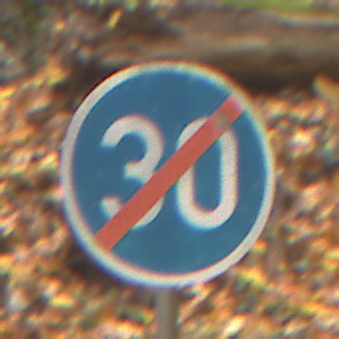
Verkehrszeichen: EndeMindestgeschwindigkeit
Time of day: MorningAfternoon
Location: Outdoor (Nature)
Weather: Overcast
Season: Autumn
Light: Natural